Interaction volume radius: 10 \u00c5
Interaction volume height: 35 \u00c5
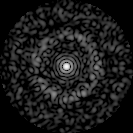
Disorder parameter: 0.8242